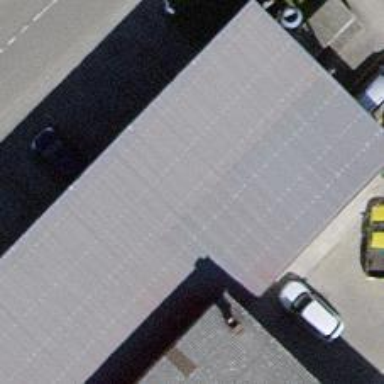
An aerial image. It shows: Car repair shop.